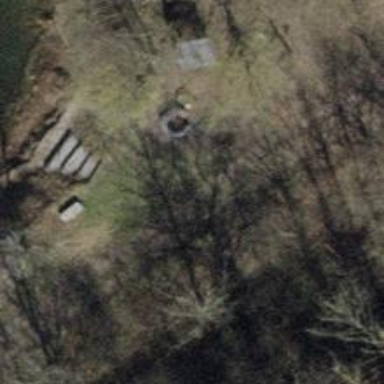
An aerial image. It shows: Barbecue facility.